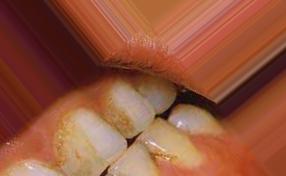
Condition: Tooth Discoloration